Question: And can I edit it by hand? I have over a hundred projects and I can't keep reordering them by clicking a hundred times around until they are all in the correct order in this dialog:

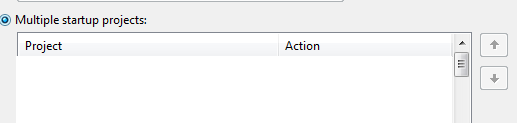
Answer: You can try the <URL> extension. With this extension you can reorder only startup projects, that should be easier then reordering all projects in VS dialog.